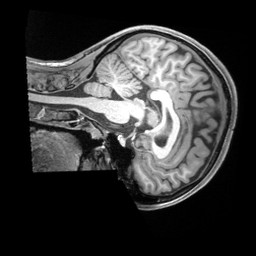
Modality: T1w
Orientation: sagittal
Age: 24
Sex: female
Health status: ill
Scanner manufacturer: siemens
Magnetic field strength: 3 T
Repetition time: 2.2 s
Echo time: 0.00218 s